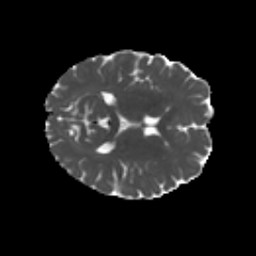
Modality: MD
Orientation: axial
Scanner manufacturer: siemens
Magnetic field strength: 3 T
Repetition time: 4.16 s
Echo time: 0.0806 s